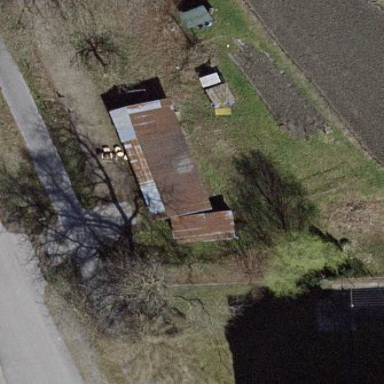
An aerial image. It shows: Shed.